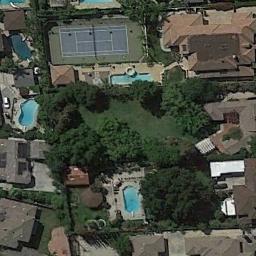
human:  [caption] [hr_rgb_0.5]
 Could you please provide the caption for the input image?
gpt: The tennis court is on the grass next to some buildings and trees .

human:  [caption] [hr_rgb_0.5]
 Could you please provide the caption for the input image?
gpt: There are two tennis courts on the rectangular playground .

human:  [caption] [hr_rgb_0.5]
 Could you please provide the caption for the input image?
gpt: Tennis court and swimming pool in the middle of a residential area surrounded by trees .

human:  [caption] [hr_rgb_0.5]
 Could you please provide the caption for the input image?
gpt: There are many different shapes and sizes of buildings next to the tennis courts .

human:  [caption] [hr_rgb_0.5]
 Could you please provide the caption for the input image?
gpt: There are some green trees and buildings near the tennis court .